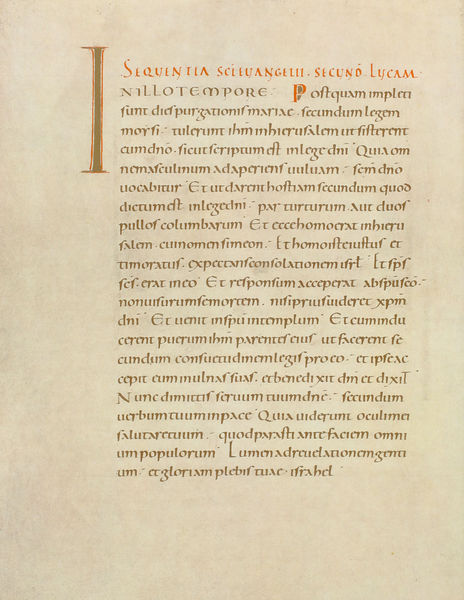
Titel: Codex Egberti
Institution: Trier, Stadtbibliothek/Stadtarchiv
Schlagwörter: gelb, schwarz, weiss, rot, beige, gold, blatt, schrift, papier, farbe, sepia, foto, fotografie, buch, druck, seite, text, buchstaben, initiale, tinte, buchseite, mittelalter, handschrift, latein, lateinisch, regelmäßig, initial, majuskel, manuskript, minuskel, gleichmäßig, druckwerk, maiuskel, i, textseite, sequentia, karolingische, lateinische buchstaben, scieuangelii, secundo